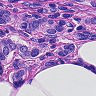
Metastatic tissue present: yes